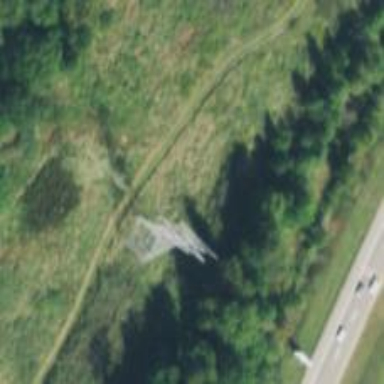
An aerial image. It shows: Lattice structure tower used for power transmission.